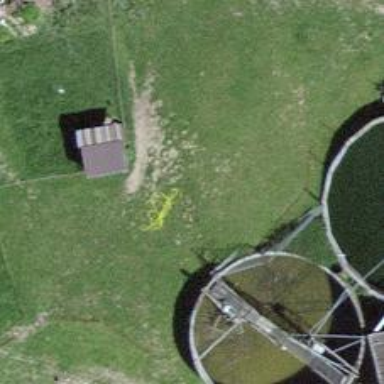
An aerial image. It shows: Building with storage tank.